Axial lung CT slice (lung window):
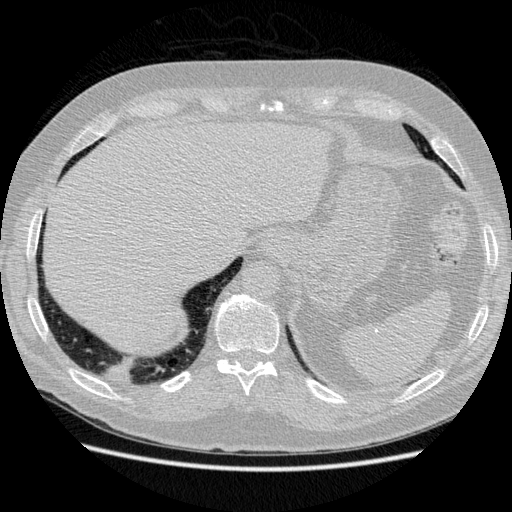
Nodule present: no